Field crop: maize
Growth stage: 2
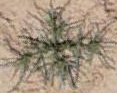
Species: salsola